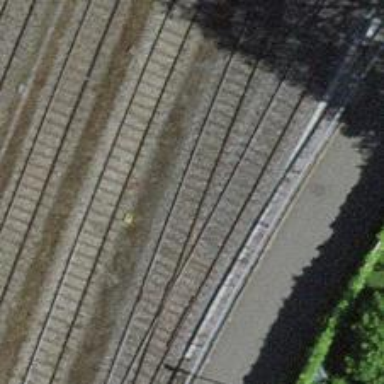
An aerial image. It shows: Railway siding with rails.